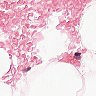
Metastatic tissue present: no